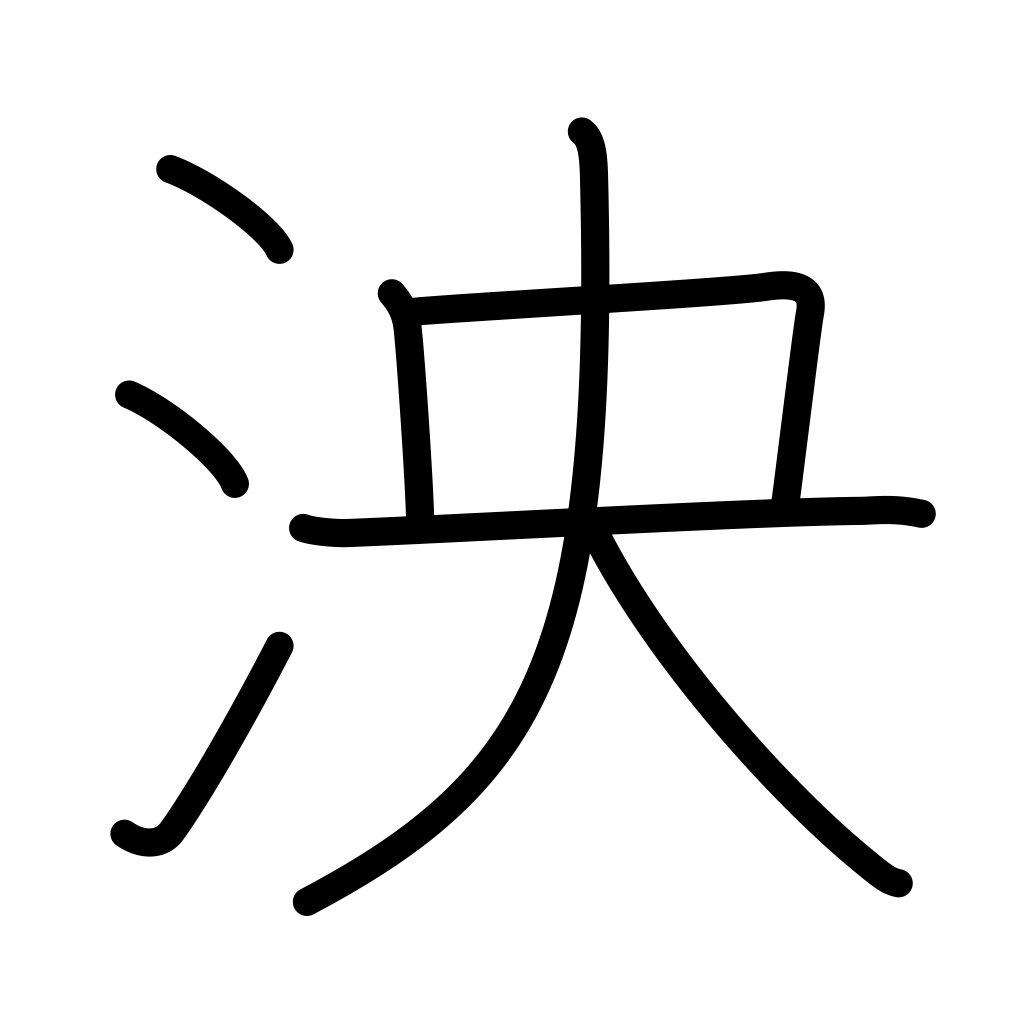
Meaning: billowy clouds, deep and broad